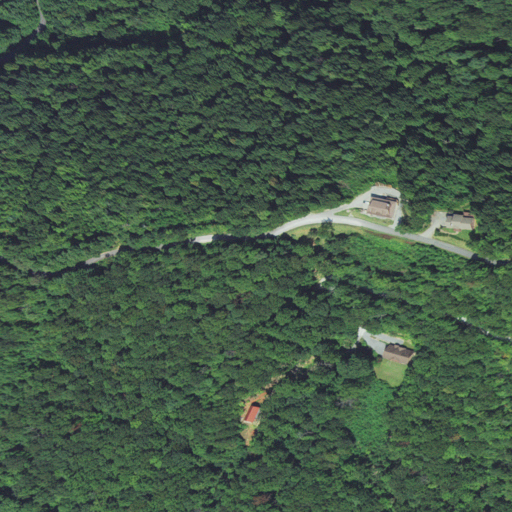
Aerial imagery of gap in North Carolina named Sally Gap containing deciduous forest, open development, mixed forest, shrub, and low intensity development